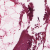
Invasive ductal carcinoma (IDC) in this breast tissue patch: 0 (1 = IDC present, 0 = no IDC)